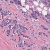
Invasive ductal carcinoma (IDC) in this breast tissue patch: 1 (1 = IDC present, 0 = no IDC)